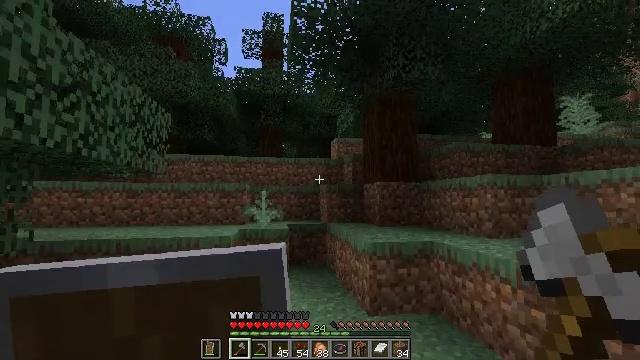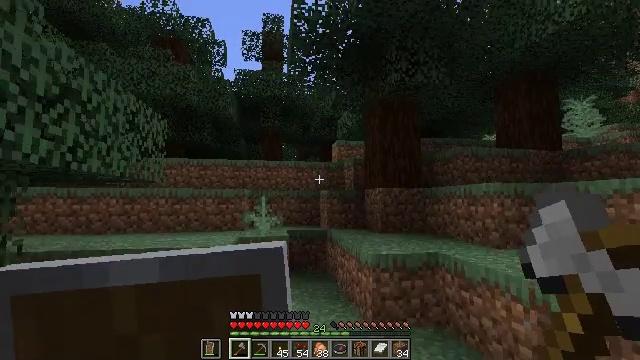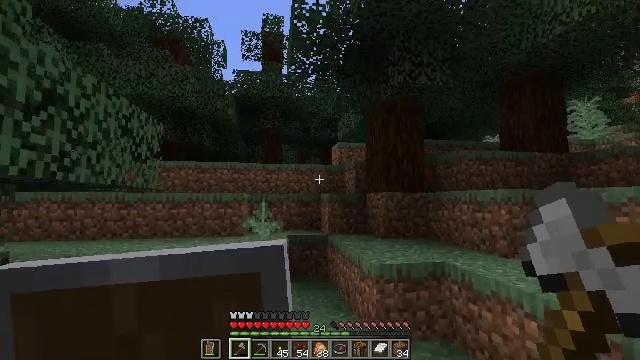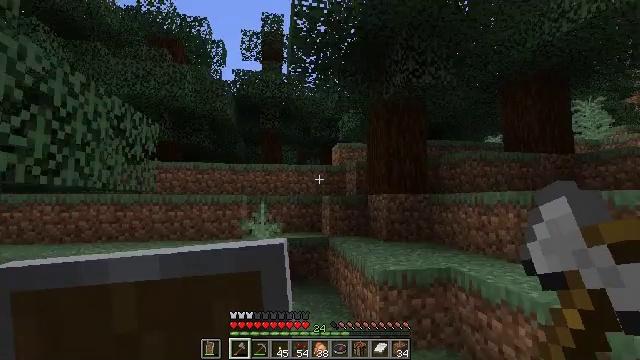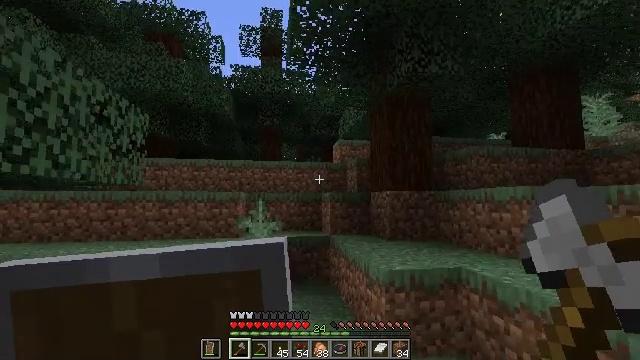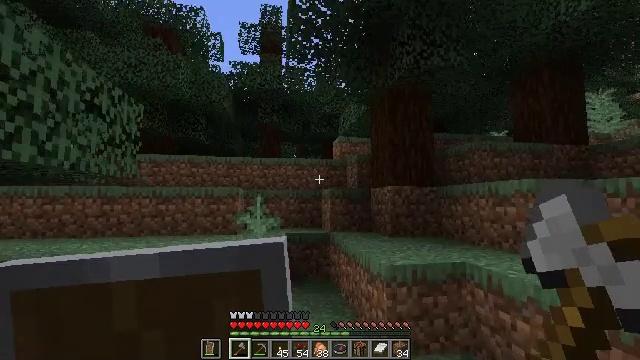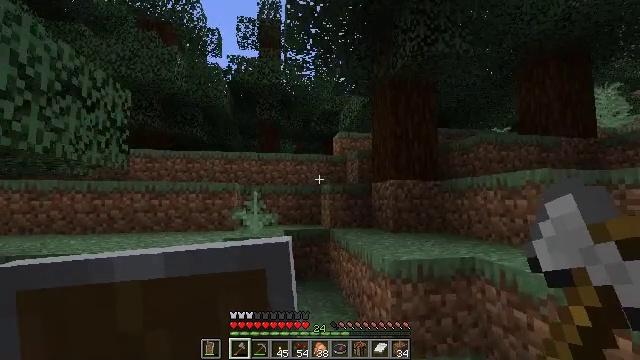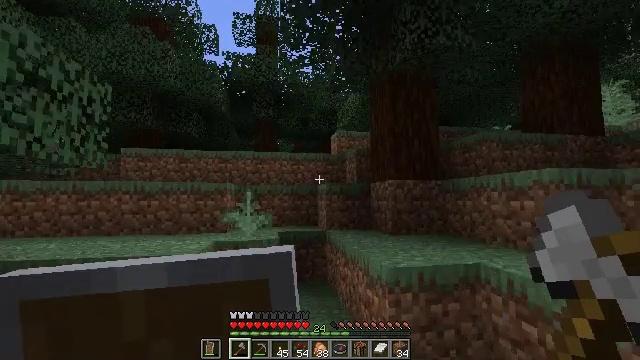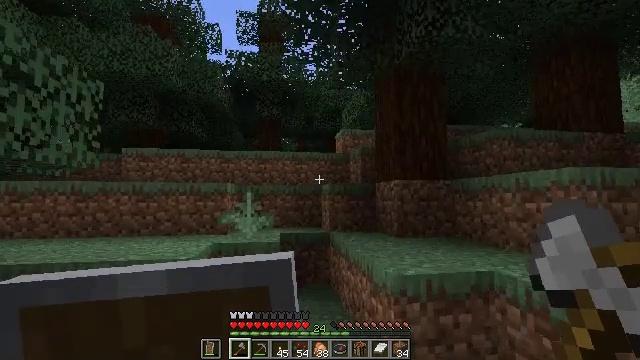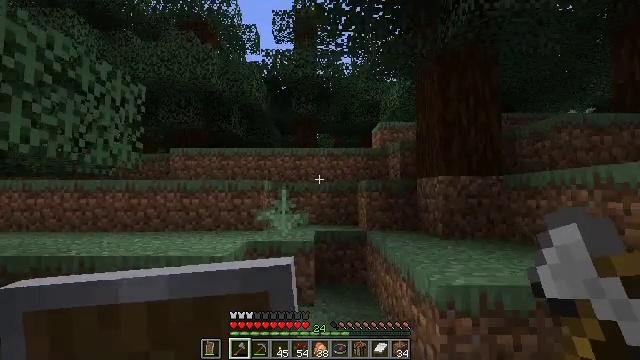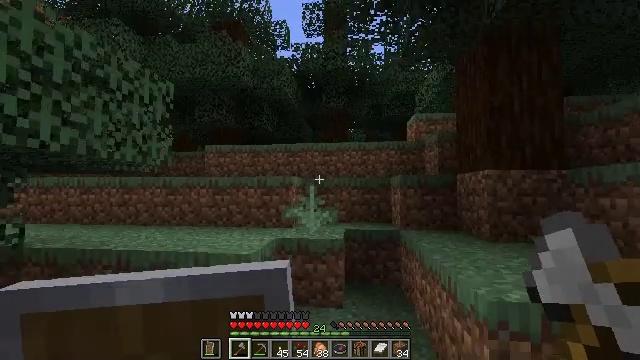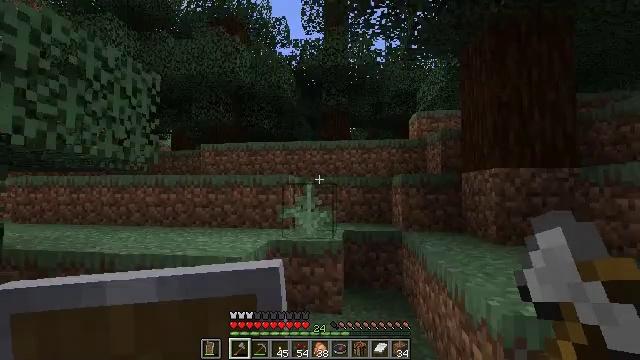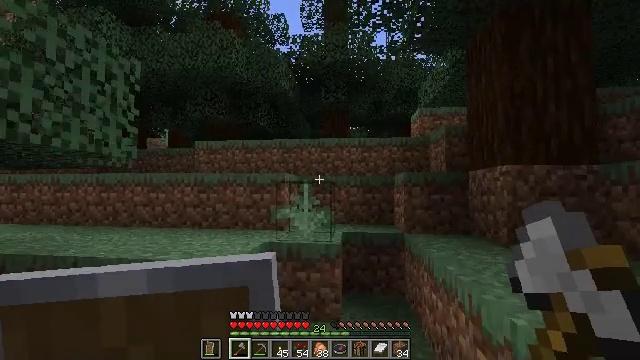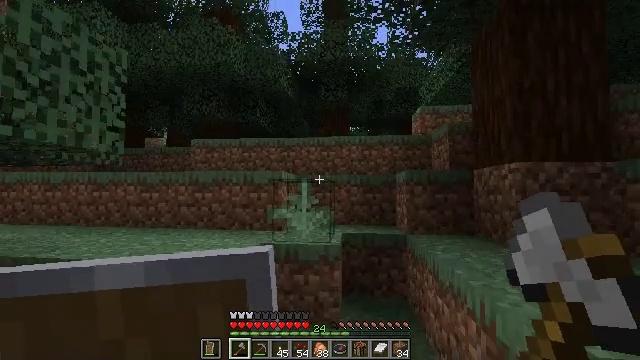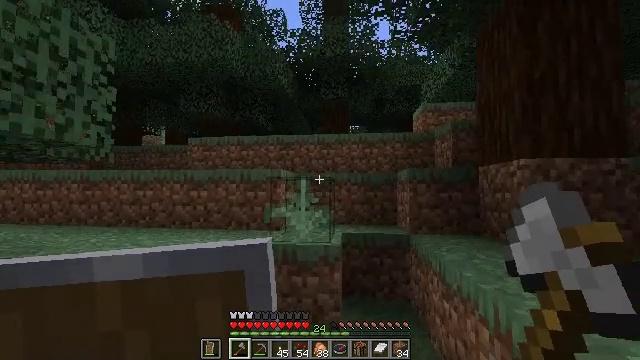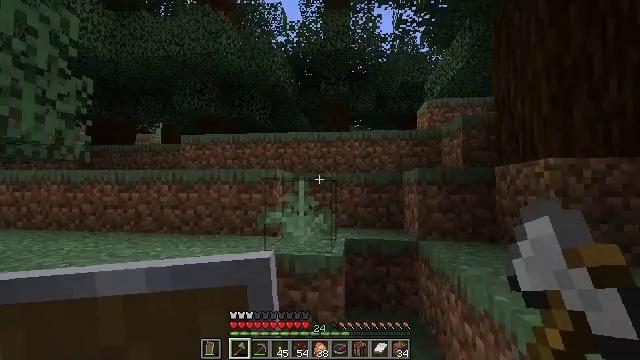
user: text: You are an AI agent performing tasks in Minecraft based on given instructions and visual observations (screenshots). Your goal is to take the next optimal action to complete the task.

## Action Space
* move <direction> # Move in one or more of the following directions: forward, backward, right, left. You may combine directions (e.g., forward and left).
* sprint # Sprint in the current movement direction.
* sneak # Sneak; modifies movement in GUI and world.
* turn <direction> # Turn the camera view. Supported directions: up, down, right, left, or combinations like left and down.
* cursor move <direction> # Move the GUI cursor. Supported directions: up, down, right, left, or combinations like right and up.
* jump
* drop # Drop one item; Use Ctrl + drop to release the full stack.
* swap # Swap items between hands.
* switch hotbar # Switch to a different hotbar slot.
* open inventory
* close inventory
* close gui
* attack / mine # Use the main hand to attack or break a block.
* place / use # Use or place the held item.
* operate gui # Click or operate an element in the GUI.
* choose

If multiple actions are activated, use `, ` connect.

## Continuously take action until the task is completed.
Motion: motion action
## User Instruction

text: Break the spruce leaves to clear the area.
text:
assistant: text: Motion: move forward
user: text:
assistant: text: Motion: move forward
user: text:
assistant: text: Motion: move forward
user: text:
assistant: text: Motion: move forward and move right
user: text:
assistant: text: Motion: move forward and move right
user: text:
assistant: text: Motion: move forward and move right
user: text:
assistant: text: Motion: move forward and move right
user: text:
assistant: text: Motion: move forward, turn left
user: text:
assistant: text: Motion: move forward, turn left
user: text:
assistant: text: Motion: move forward, turn left
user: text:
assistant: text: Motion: move forward
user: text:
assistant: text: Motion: move forward
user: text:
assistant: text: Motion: move forward
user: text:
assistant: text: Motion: move forward
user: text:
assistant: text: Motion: move forward
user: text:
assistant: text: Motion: move forward
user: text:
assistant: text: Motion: move forward
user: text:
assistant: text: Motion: move forward
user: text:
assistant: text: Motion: move forward
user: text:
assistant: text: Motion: move forward
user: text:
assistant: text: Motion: move forward, jump
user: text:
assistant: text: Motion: move forward, jump
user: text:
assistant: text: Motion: move forward, jump
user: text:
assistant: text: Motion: move forward, turn left
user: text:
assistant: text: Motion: move forward, turn left and down
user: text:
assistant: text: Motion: move forward, turn left and down
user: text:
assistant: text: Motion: move forward, turn left and down
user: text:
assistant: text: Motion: move forward, turn left
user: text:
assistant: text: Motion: move forward, jump
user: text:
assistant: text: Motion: move forward, jump